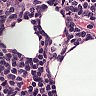
Metastatic tissue present: no